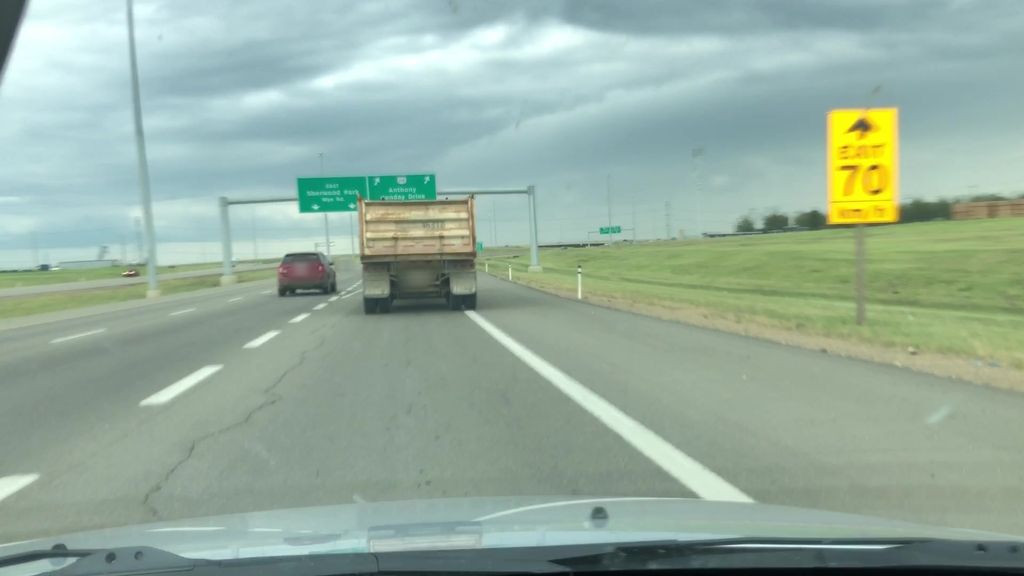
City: edmonton